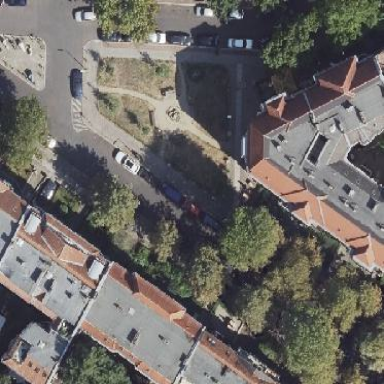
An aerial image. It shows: Footway area.